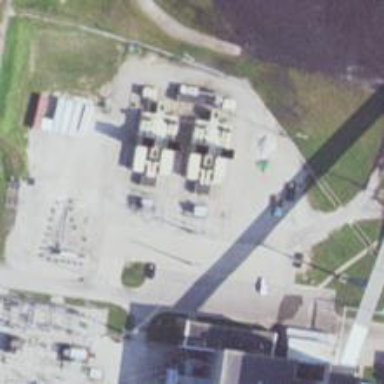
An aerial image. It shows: Gas turbine generator is in use.